Question: I created a small extension for the EF designer that adds a new property to the property window. I did this using a vsix project (new project -> c# -> extensibility -> vsix project). When I hit F5 the experimental VS instance starts up. I create a new project, add an entity data model and add an entity. However, my break points never get hit and I don't see the property. Any ideas as to what I might be doing wrong?
'''
public class AggregateRootValue
{
internal static XName AggregateRootElementName = XName.Get("AggregateRoot", "http://efex");
private readonly XElement _property;
private readonly PropertyExtensionContext _context;
public AggregateRootValue(XElement parent, PropertyExtensionContext context)
{
_property = parent;
_context = context;
}
[DisplayName("Aggregate Root")]
[Description("Determines if an entity is an Aggregate Root")]
[Category("Extensions")]
[DefaultValue(true)]
public string AggregateRoot
{
get
{
XElement child = _property.Element(AggregateRootElementName);
return (child == null) ? bool.TrueString : child.Value;
}
set
{
using (EntityDesignerChangeScope scope = _context.CreateChangeScope("Set AggregateRoot"))
{
var element = _property.Element(AggregateRootElementName);
if (element == null)
_property.Add(new XElement(AggregateRootElementName, value));
else
element.SetValue(value);
scope.Complete();
}
}
}
}
[Export(typeof(IEntityDesignerExtendedProperty))]
[EntityDesignerExtendedProperty(EntityDesignerSelection.ConceptualModelEntityType)]
public class AggregateRootFactory : IEntityDesignerExtendedProperty
{
public object CreateProperty(XElement element, PropertyExtensionContext context)
{
var edmXName = XName.Get("Key", "http://schemas.microsoft.com/ado/2008/09/edm");
var keys = element.Parent.Element(edmXName).Elements().Select(e => e.Attribute("Name").Value);
if (keys.Contains(element.Attribute("Name").Value))
return new AggregateRootValue(element, context);
return null;
}
}
'''
: I put the code on Github: <URL>
: After Adding the MEF component to the manifest as suggested, the extension still never loads. Here is a picture of the manifest:

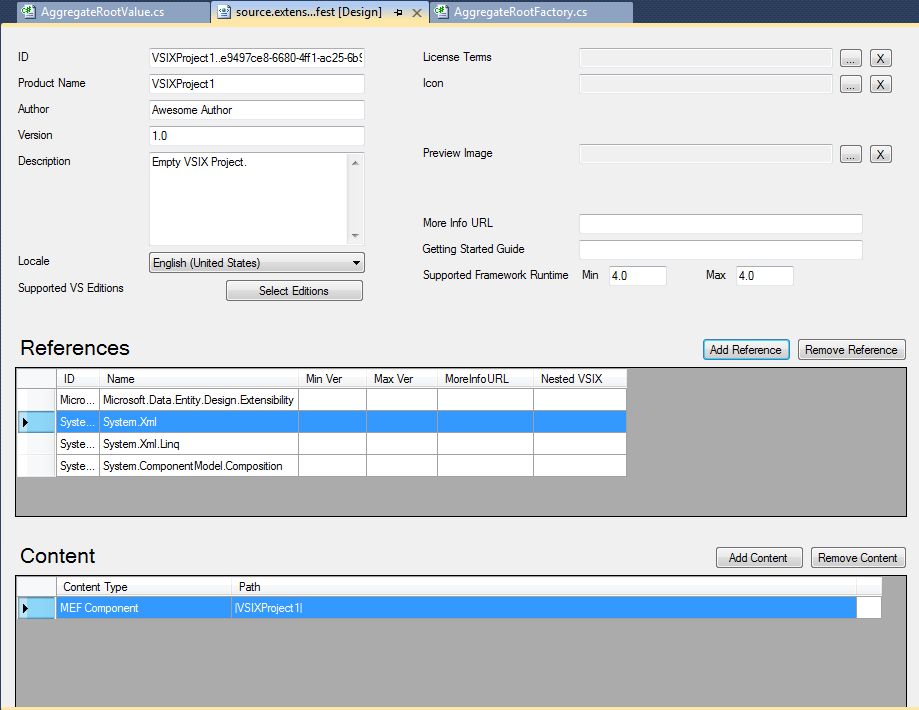
Answer: So the answer, as it turns out, is in how I setup my project. I put both classes inside the project which produces the VSIX file. By simply moving those classes into another project and setting that project as the MEF Component in the manifest (and thus copying the assembly) it worked like a charm!